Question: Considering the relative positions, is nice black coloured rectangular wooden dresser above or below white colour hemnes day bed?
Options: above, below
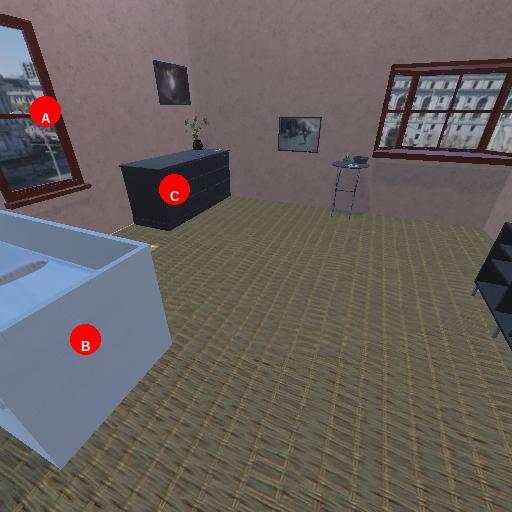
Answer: above